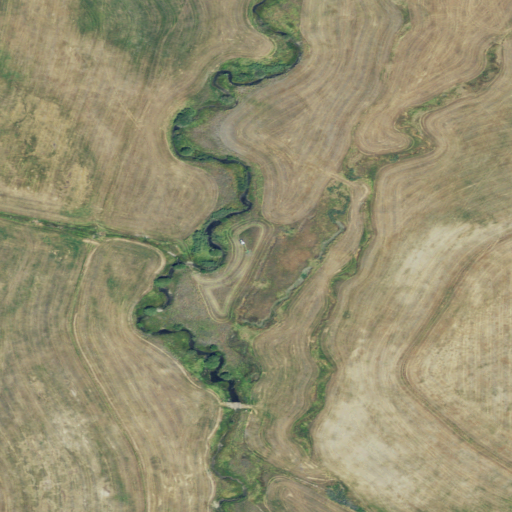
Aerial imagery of valley in Oregon named Cow Creek Valley containing only pasture